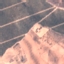
Land use / land cover class: PermanentCrop